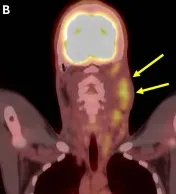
Picture revealing the patient's left neck mass (red arrows). PET-CT scan reveals a high uptake of tracer in left cervical lymphonodes. (yellow arrows).
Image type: radiology (pet)